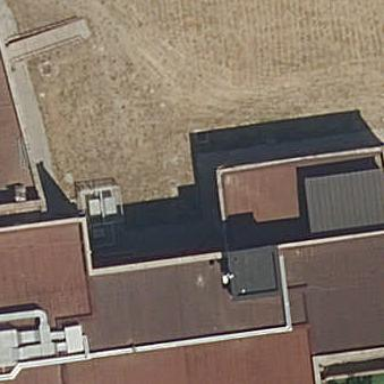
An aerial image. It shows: Part of building.